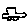
Label: car